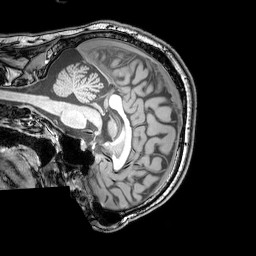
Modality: T1w
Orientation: sagittal
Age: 23
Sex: male
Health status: healthy
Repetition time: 0.081 s
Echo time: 0.037 s